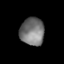
Tissue: lung
Cell type: Epithelial cells
Senescence score: 0.2393
Nuclear area (px): 655
Mean DAPI intensity: 118.16